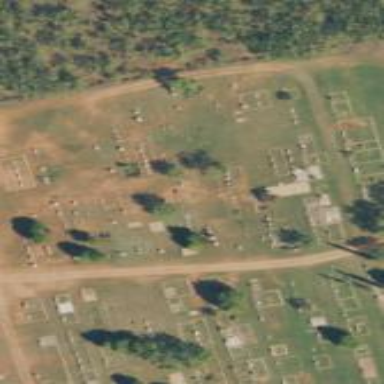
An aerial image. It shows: Cemetery.